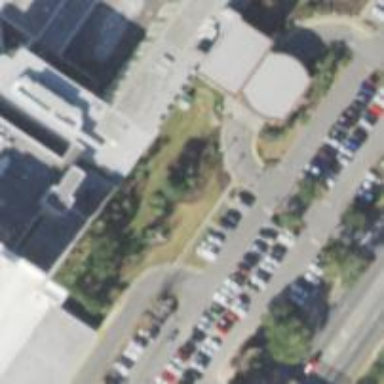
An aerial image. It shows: Parking space is available.